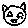
Label: cat